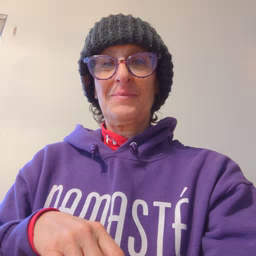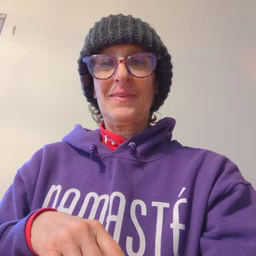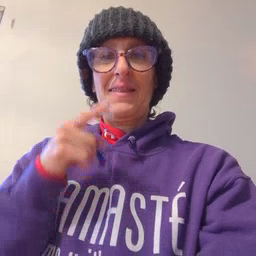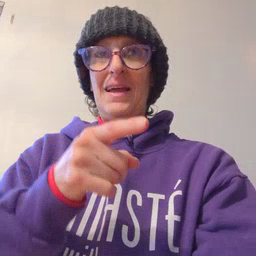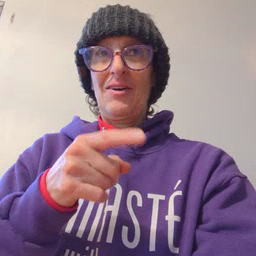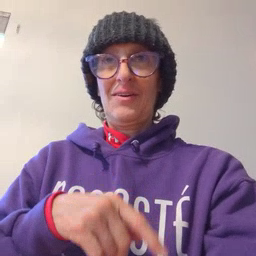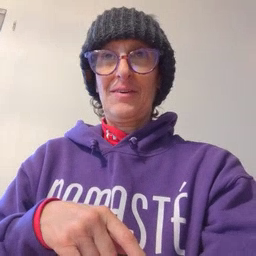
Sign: there